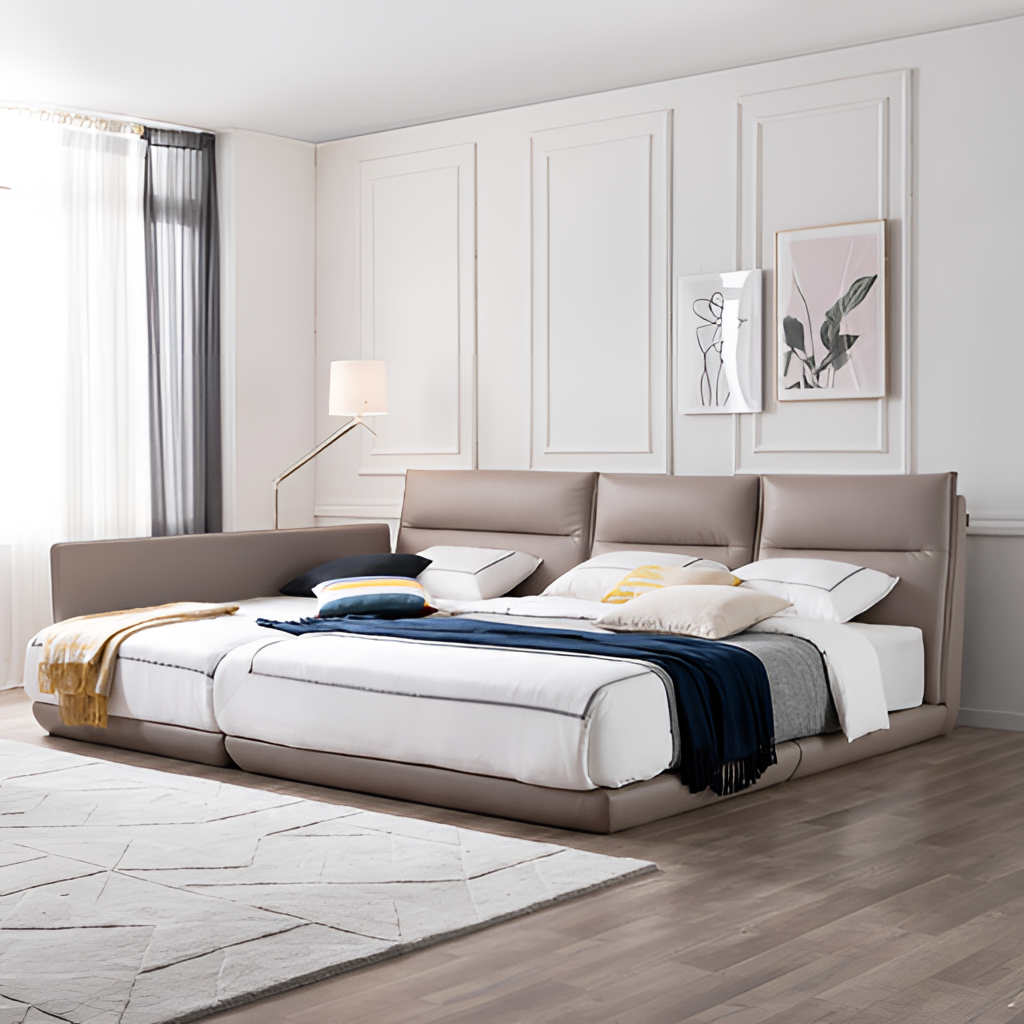
beige leather bed, bedroom, paint wallpaper, with solid pattern, wood flooring, with plank pattern, contemporary